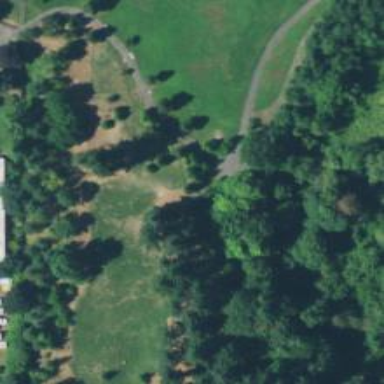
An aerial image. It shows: Disc golf tee.